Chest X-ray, AP view. Patient: 17 years old, sex M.
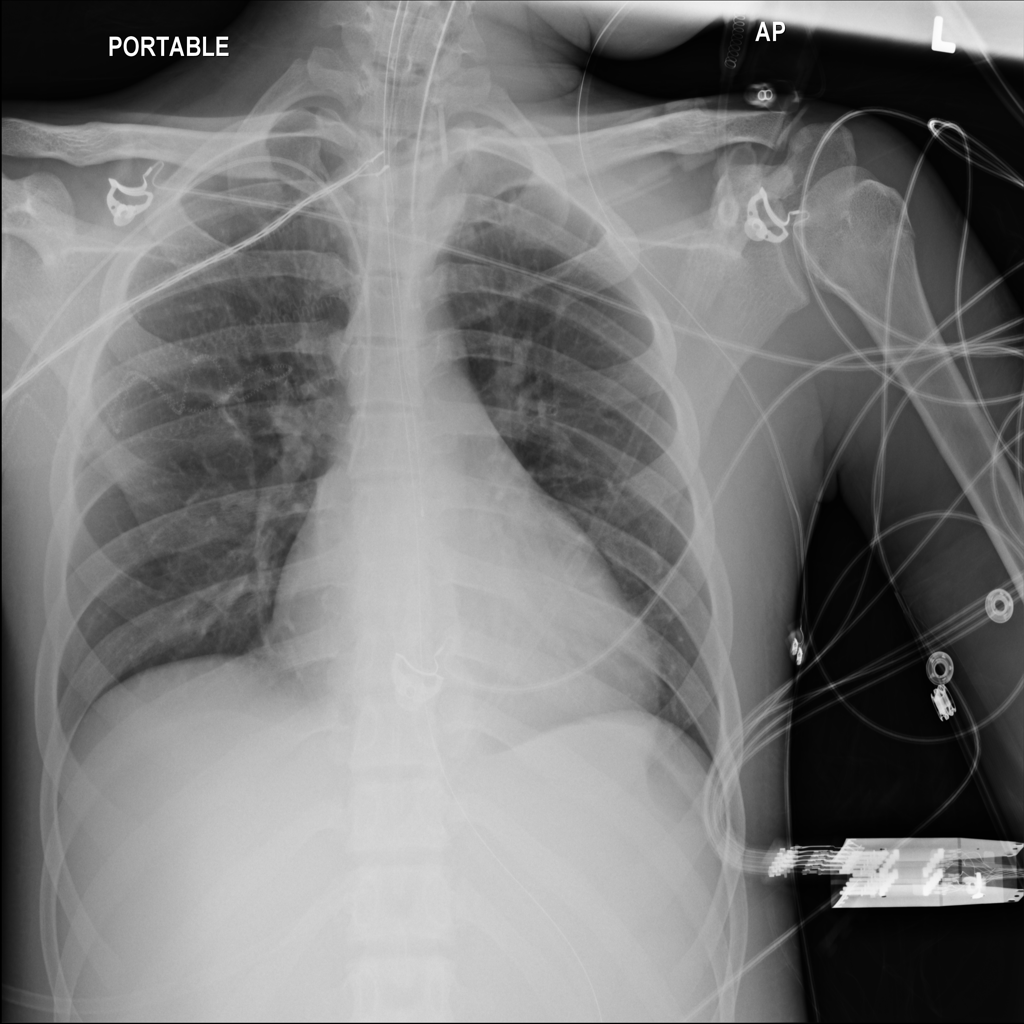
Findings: No Finding